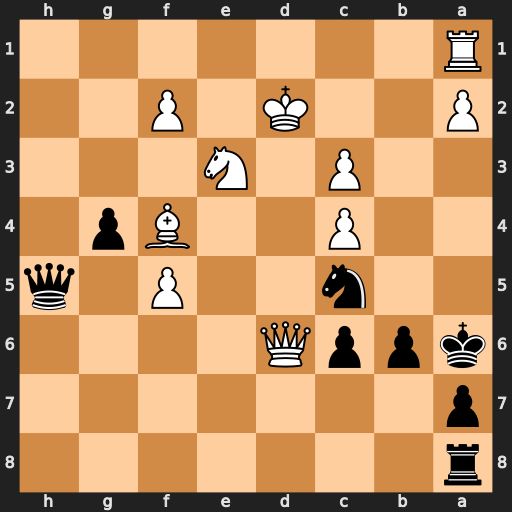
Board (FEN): r7/p7/kppQ4/2n2P1q/2P2Bp1/2P1N3/P2K1P2/R7
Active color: b
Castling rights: -
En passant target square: -
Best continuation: Ne4+ Kc2 Nxd6